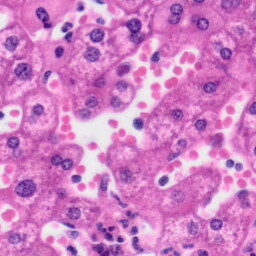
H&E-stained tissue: Liver